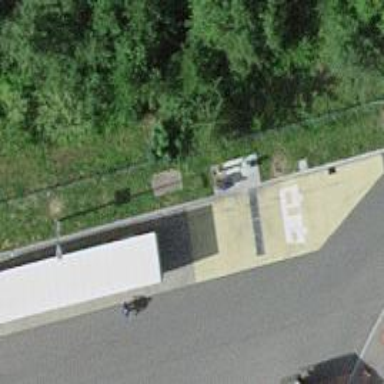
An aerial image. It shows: Sanitary dump station with chemical toilet facility.